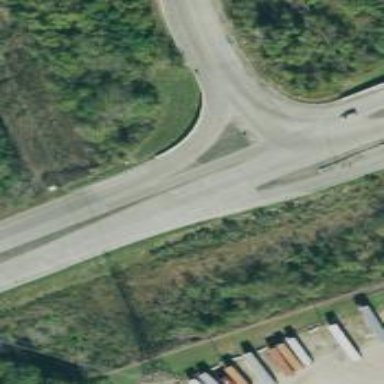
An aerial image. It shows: Secondary link road.